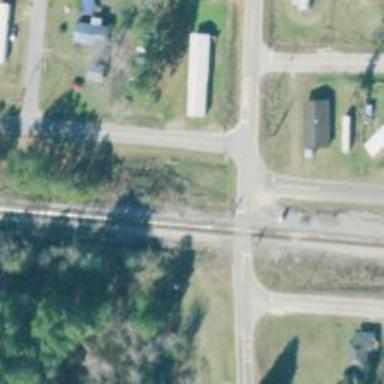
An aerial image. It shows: Level crossing with lights at railway intersection.